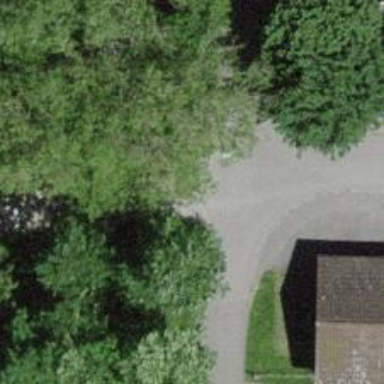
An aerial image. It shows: Compacted footway.